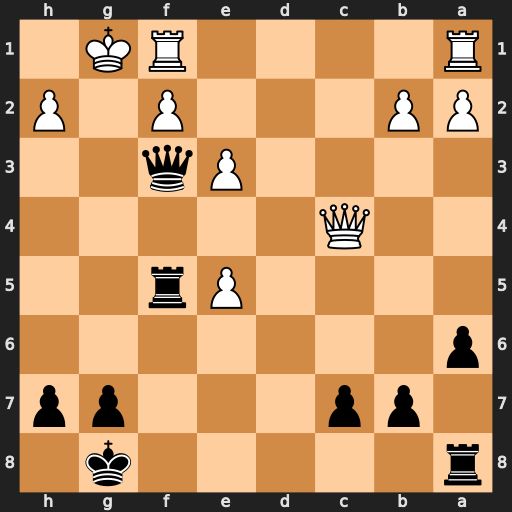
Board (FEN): r5k1/1pp3pp/p7/4Pr2/2Q5/4Pq2/PP3P1P/R4RK1
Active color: b
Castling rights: -
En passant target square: -
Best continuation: Kh8 Qh4 h6